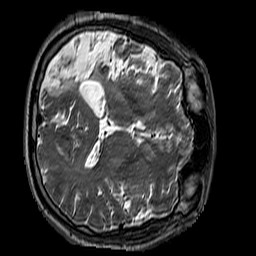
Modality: T2w
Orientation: axial
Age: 49
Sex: male
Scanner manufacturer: siemens
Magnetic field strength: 3 T
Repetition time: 3.2 s
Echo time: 0.212 s